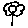
Label: flower